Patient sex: F
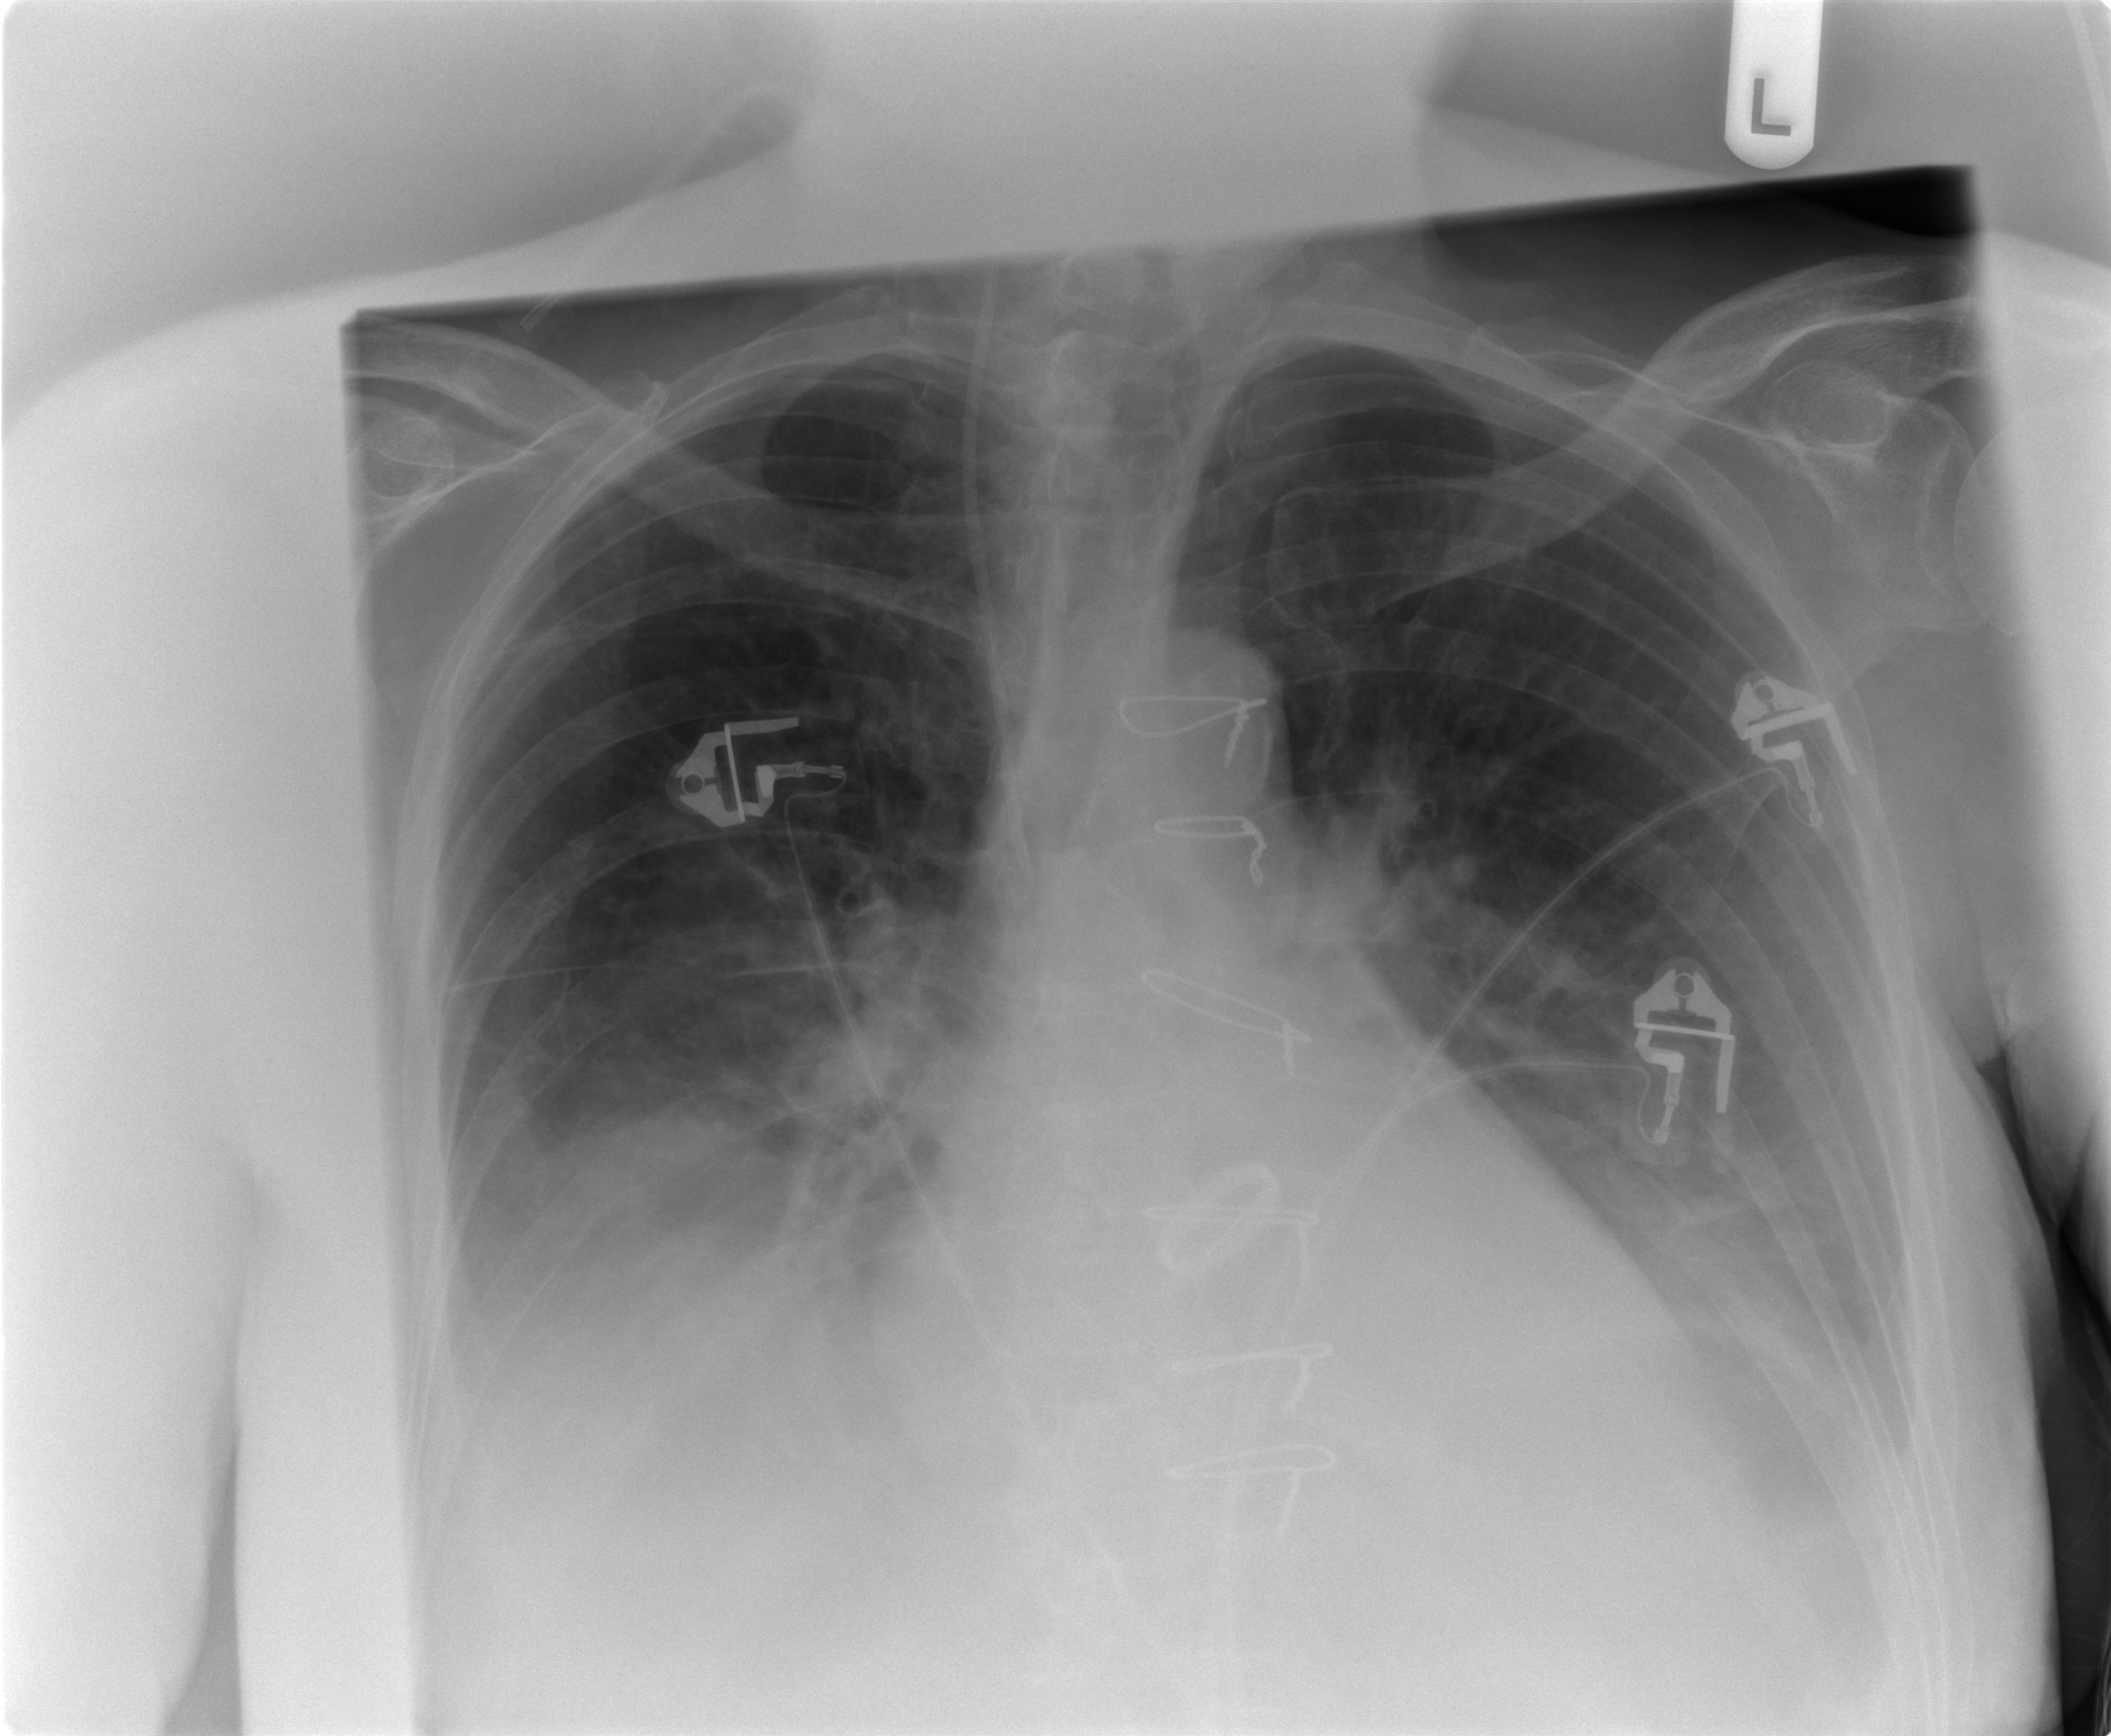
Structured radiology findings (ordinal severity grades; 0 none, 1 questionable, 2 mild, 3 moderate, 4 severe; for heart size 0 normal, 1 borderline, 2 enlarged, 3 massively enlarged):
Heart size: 0
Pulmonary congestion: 2
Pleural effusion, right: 1
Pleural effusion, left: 1
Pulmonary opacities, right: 2
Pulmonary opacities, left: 0
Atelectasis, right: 2
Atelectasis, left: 1